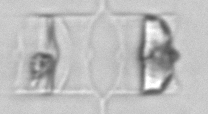
Label: Chaetoceros_didymus